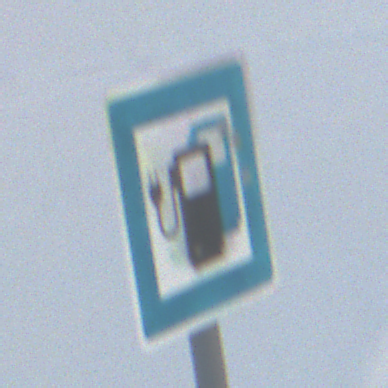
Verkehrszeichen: LadestationFuerElektrofahrzeuge
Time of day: SunriseSunset
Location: Outdoor (Nature)
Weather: PartlyCloudy
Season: NotSpecified
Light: Natural